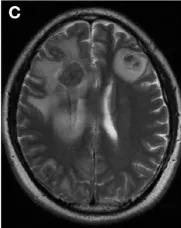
Brain MRI images of the patient. , hypointensity on T2WI.
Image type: radiology (mri)